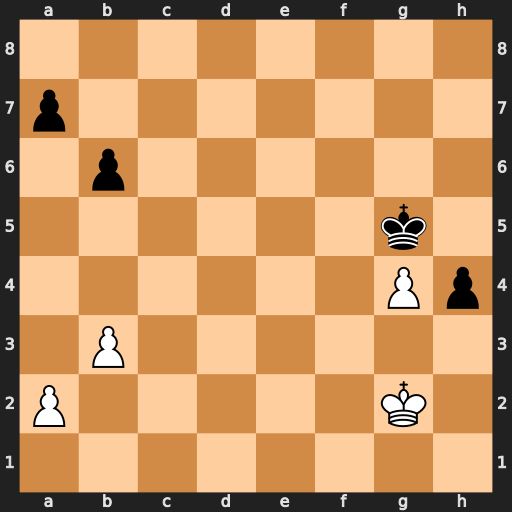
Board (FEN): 8/p7/1p6/6k1/6Pp/1P6/P5K1/8
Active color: w
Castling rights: -
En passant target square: -
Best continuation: Kh3 b5 b4 Kf6 Kxh4